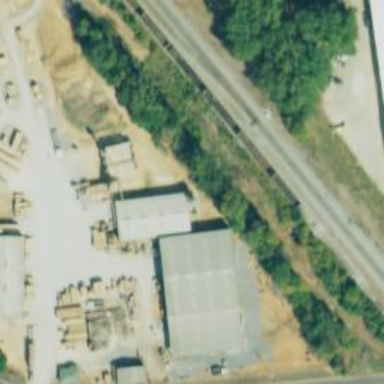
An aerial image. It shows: Industrial area that houses sawmill.